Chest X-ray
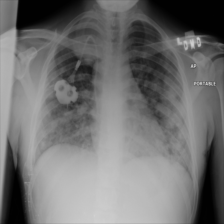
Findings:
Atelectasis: negative
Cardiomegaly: negative
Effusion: negative
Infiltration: positive
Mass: positive
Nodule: positive
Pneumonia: negative
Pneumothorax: negative
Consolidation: negative
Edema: positive
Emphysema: negative
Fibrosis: negative
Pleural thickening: negative
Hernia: negative